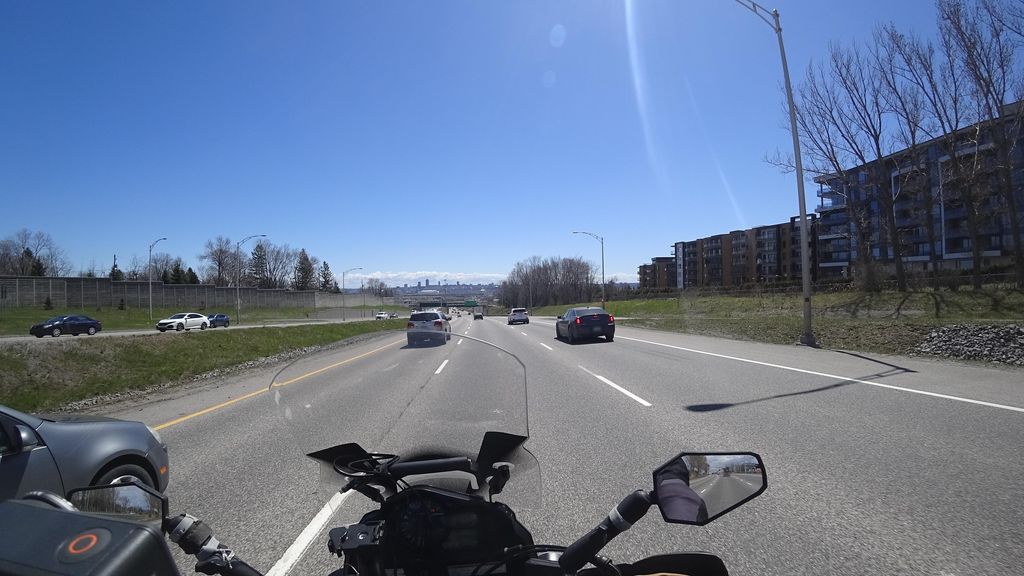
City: quebec_city